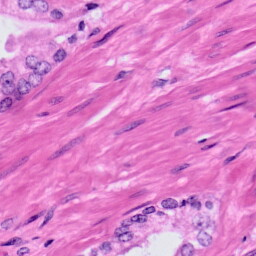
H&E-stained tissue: Prostate